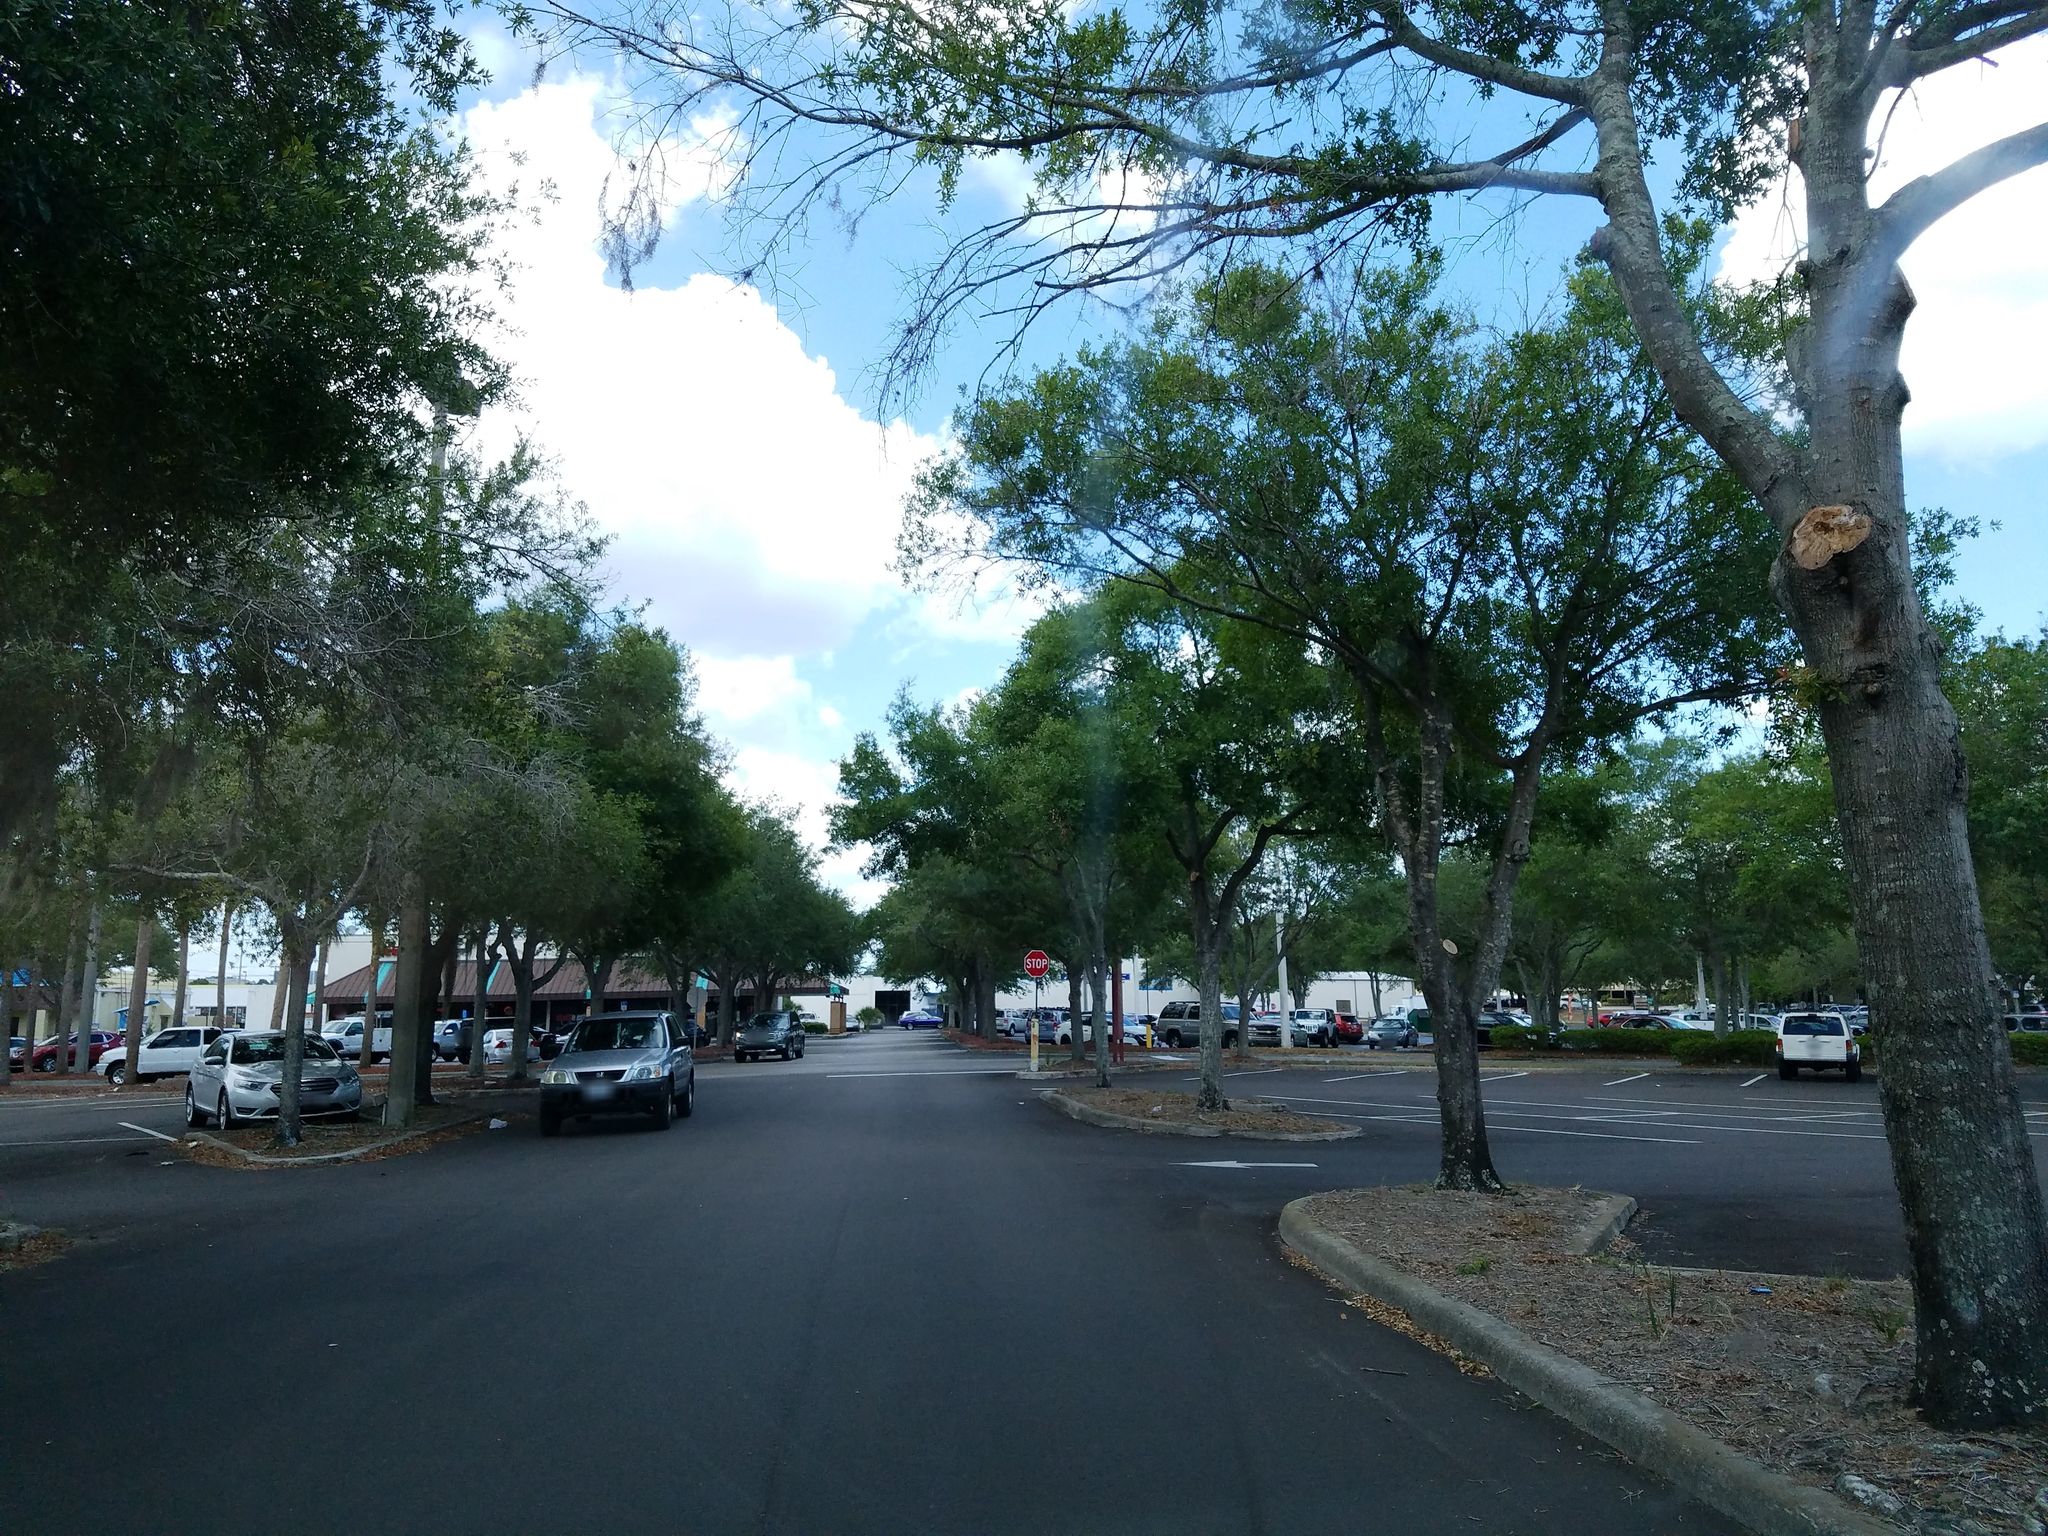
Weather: clear
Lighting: day
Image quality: good
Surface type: cycling surface
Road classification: service
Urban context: suburban or peri-urban
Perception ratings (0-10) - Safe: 6.89, Lively: 8.11, Beautiful: 8.71, Boring: 2.79, Depressing: 1.71, Wealthy: 8.14